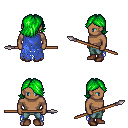
a pixel art fantasy rpg character, male body template, human, dark skin, blue tattered cape, teal pants, green swoop hairstyle, brown shoes, spear, four views (front, back, left, right), 2x2 character sprite sheet, small pixel art, hard edges, no anti-aliasing